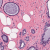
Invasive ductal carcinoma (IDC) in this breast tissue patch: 0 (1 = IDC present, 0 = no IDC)